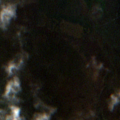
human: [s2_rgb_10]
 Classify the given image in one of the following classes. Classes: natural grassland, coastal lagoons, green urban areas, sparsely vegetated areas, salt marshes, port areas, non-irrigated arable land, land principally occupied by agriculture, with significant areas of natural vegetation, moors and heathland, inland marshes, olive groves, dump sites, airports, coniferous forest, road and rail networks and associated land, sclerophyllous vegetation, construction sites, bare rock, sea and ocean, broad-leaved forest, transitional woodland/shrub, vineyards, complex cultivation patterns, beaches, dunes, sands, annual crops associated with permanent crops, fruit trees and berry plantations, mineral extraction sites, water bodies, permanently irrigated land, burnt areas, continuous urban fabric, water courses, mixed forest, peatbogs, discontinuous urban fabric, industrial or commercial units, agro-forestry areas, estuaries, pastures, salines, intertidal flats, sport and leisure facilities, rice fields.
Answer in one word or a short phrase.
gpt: transitional woodland/shrub, peatbogs